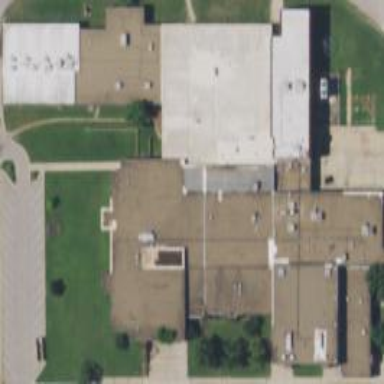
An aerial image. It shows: School building.